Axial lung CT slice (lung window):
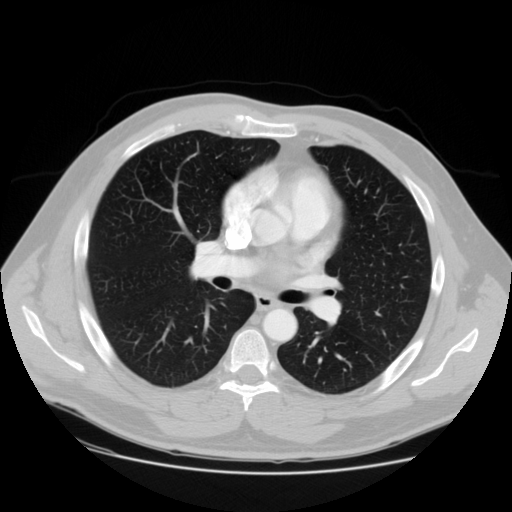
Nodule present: no